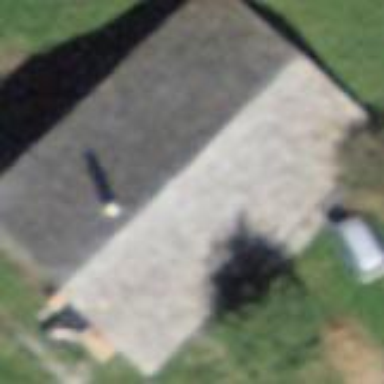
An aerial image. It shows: Simple house.